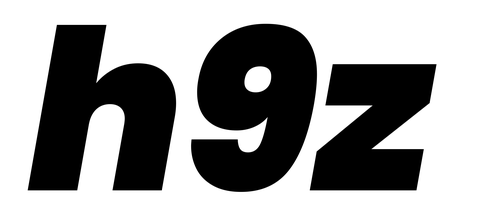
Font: Poppins-BlackItalic